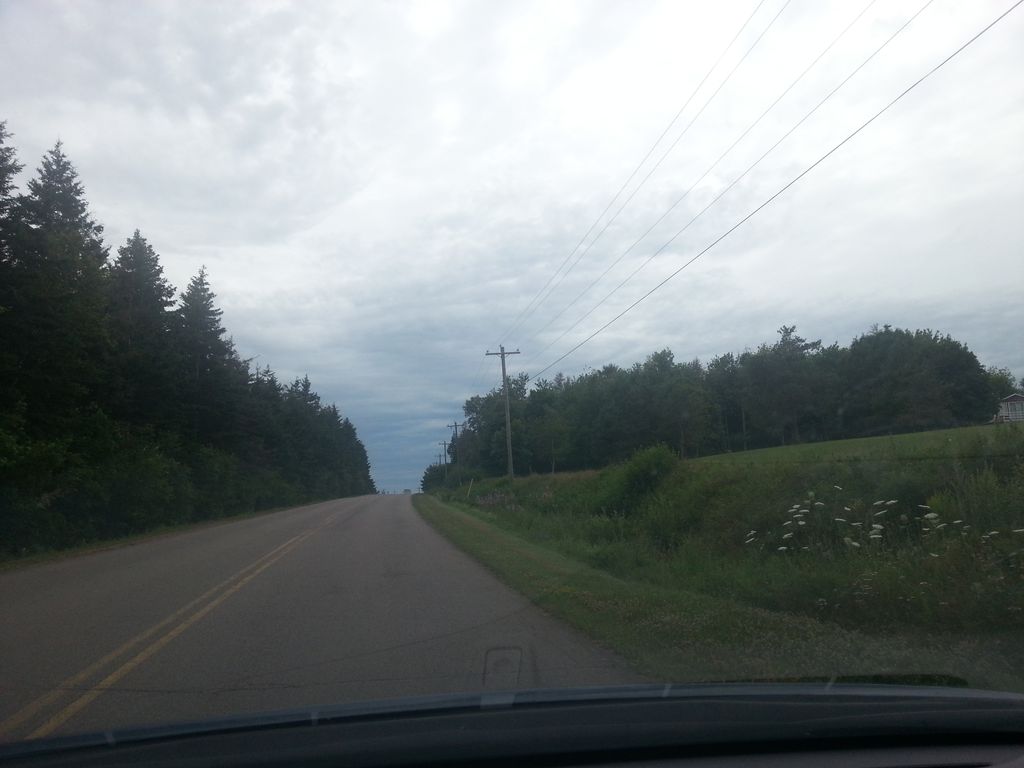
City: charlottetown